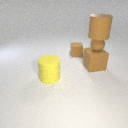
large brown rubber cube to the right of small brown rubber cube